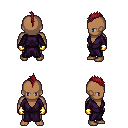
a pixel art fantasy rpg character, male body template, human, dark skin, purple robe, metal pants, brunette mohawk hairstyle, gold gloves, four views (front, back, left, right), 2x2 character sprite sheet, small pixel art, hard edges, no anti-aliasing